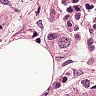
Metastatic tissue present: yes